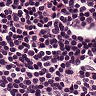
Metastatic tissue present: no